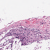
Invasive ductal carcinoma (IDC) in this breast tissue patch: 0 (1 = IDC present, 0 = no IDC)